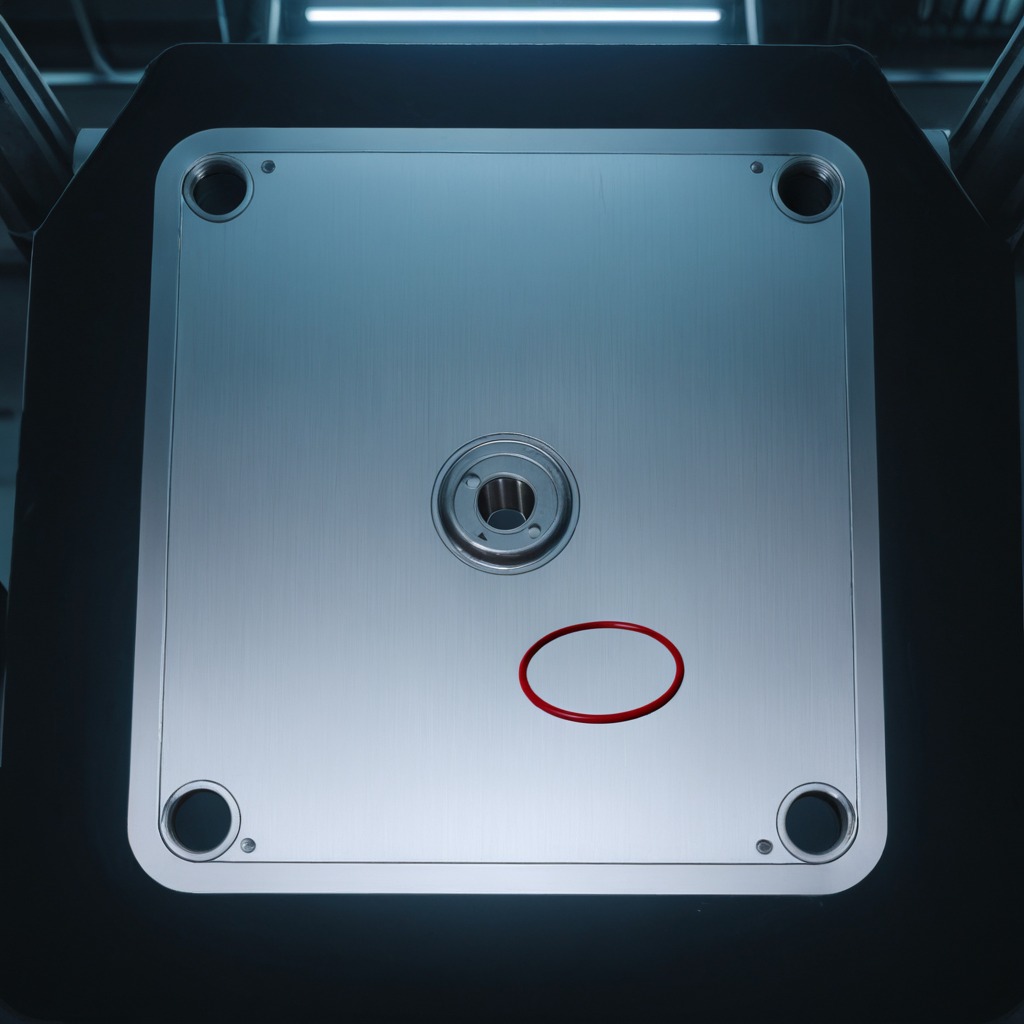
A rubber O-ring is lying on a metal table in a machine shop under fluorescent lights.